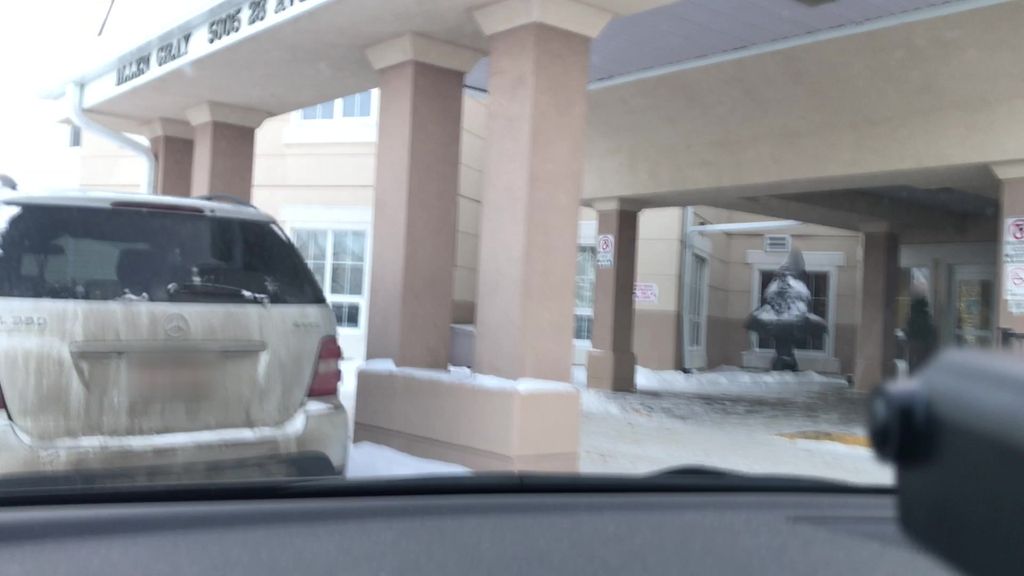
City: edmonton